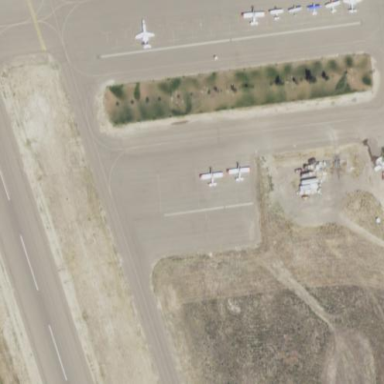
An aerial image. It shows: Apron at the airport.